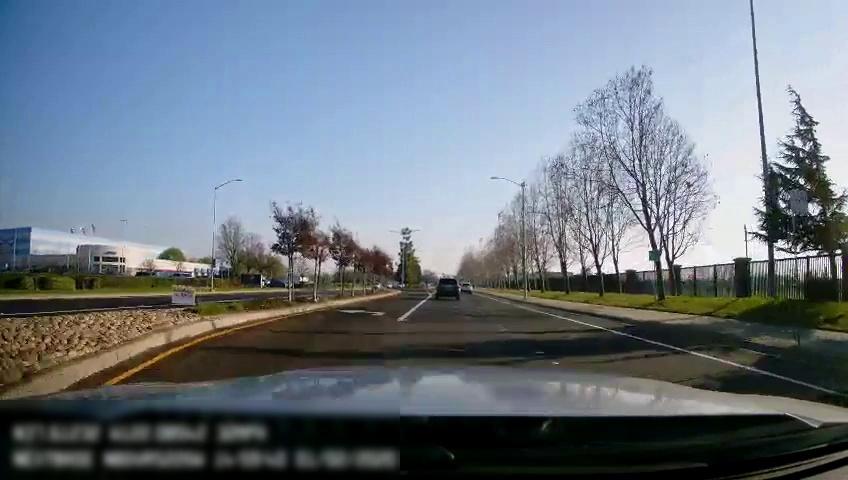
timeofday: Day
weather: Sunny
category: Drivable Space
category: Drivable Space
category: Vehicles | SUV
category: Vehicles | Car
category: Lanes | Alternate Lane
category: Lanes | Alternate Lane
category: Lanes | Current Lane
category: Lanes | Current Lane
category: Lanes | Opposite Lane